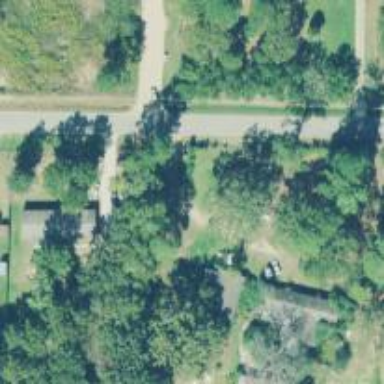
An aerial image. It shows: Driveway leading to service road.